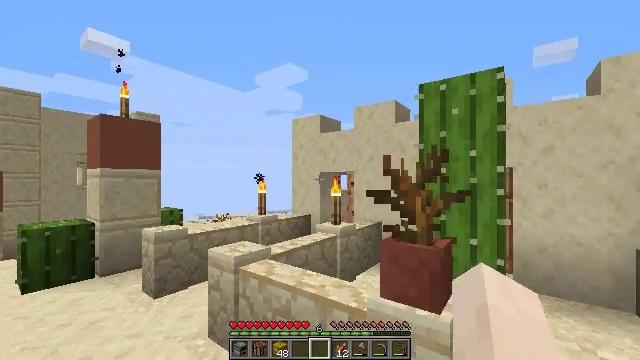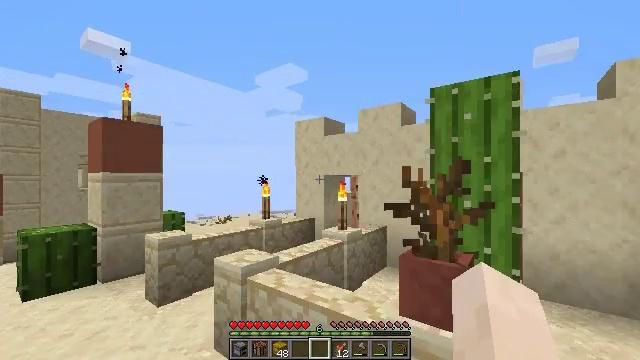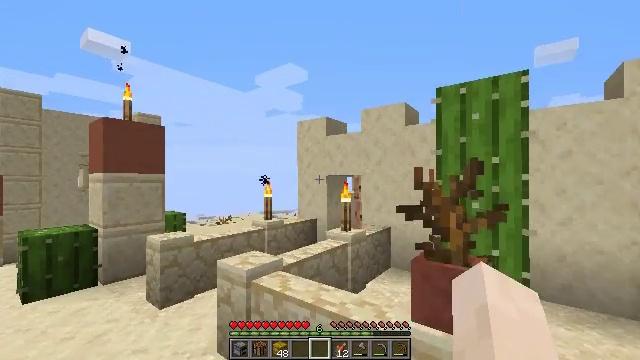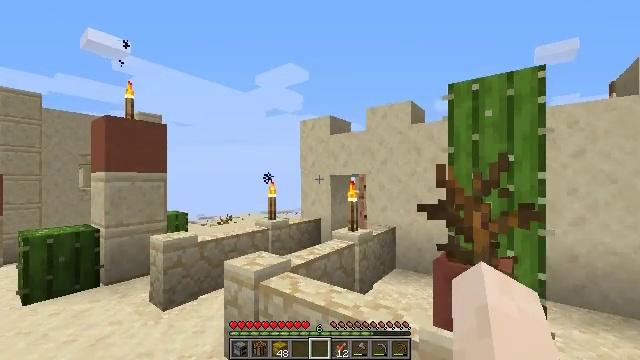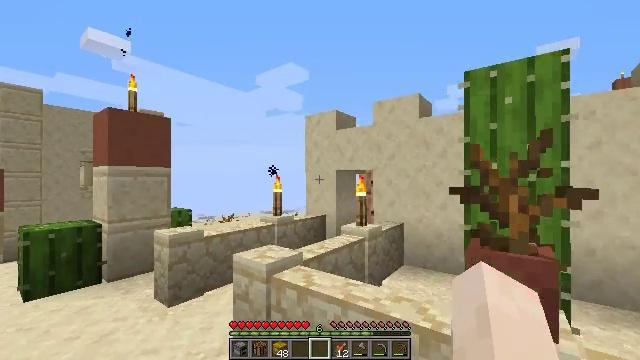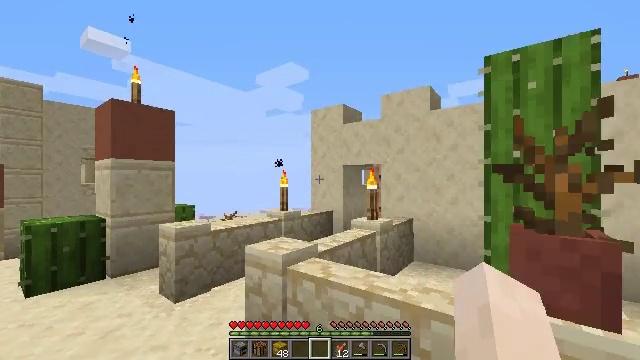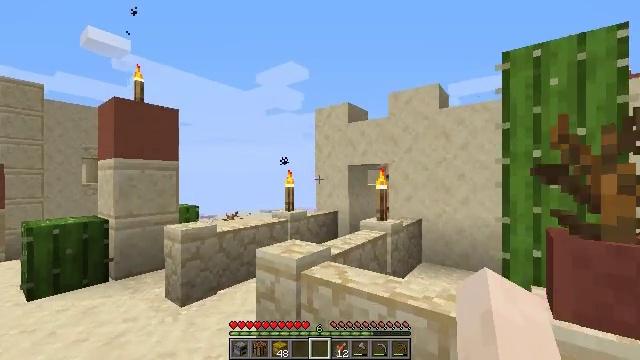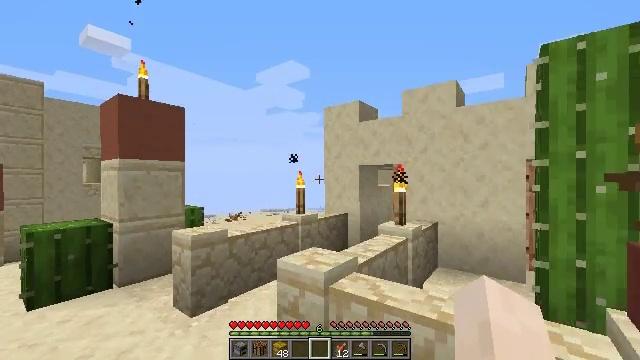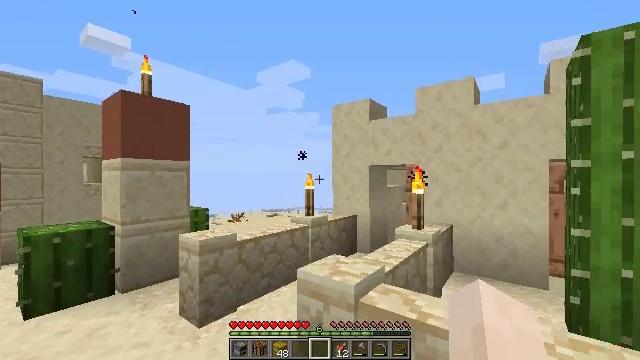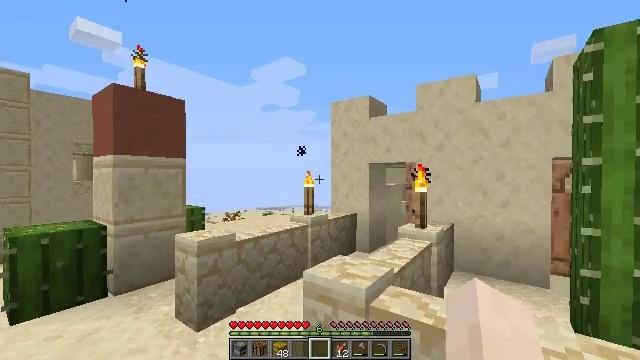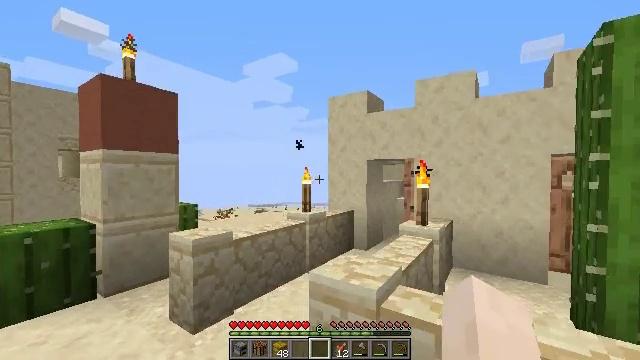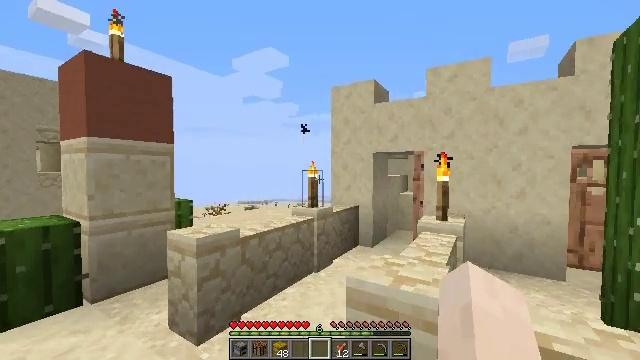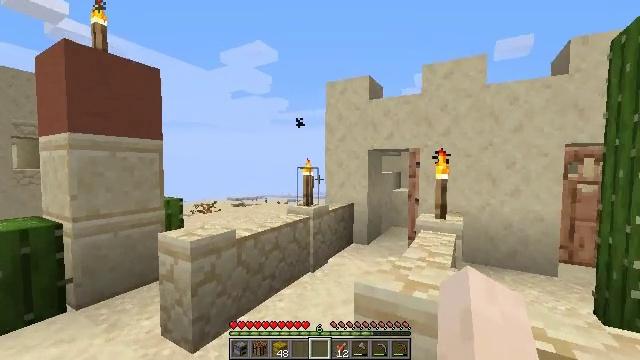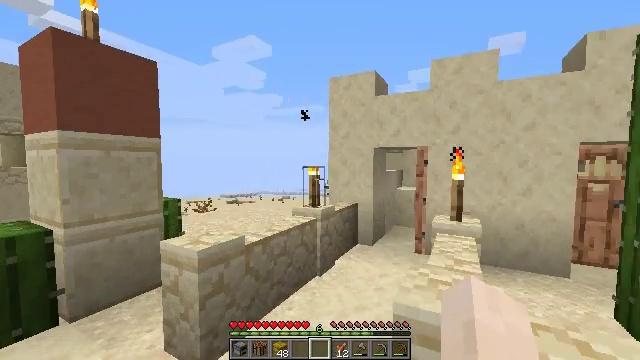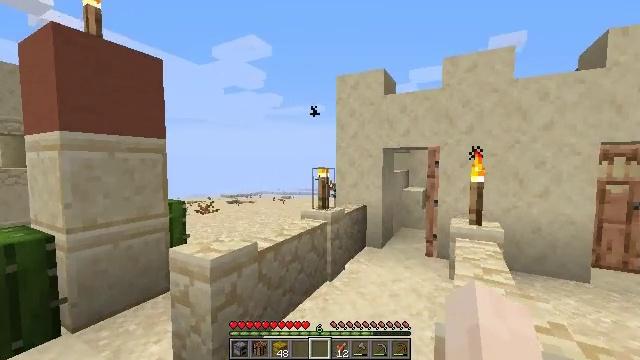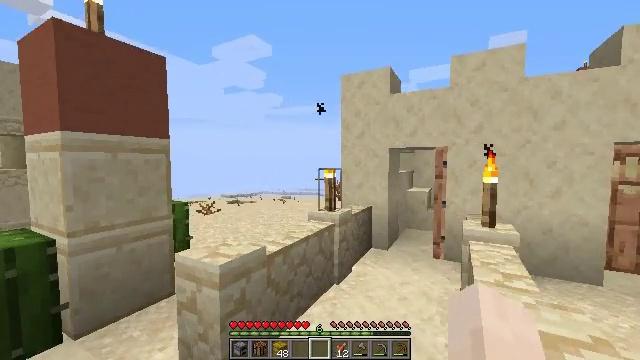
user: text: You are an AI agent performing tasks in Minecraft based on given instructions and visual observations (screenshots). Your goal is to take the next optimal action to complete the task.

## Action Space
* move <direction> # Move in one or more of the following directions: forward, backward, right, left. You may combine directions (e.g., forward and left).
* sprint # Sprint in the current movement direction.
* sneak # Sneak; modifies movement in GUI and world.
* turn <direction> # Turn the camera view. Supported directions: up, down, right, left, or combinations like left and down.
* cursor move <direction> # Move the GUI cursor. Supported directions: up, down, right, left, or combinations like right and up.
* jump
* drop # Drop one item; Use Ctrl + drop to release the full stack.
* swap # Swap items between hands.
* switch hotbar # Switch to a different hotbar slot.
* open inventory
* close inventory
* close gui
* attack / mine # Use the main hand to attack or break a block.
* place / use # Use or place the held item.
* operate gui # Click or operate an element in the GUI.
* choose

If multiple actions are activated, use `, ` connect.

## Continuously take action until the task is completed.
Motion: motion action
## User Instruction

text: Mine the cyan bed to pick it up.
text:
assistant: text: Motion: move forward and move left
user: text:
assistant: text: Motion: move forward and move left
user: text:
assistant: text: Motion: move forward and move left
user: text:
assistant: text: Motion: move forward and move left
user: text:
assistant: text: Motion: move forward and move left
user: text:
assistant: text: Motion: move forward and move left
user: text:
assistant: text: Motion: move forward and move left
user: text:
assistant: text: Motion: move forward and move left
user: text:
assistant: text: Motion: move forward and move left, turn right
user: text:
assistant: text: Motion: move forward and move left, turn right
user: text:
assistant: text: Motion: move forward and move left, turn right
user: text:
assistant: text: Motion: move forward and move left, turn right
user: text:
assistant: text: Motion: move forward and move left, turn right
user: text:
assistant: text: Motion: move forward and move left
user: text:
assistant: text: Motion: move forward and move left
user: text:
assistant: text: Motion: move forward and move left
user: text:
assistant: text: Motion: move forward and move left
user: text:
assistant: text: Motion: move forward and move left
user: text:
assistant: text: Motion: move forward and move left
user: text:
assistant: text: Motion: move forward and move left
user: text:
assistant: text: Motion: move forward and move left
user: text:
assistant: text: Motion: move forward and move left
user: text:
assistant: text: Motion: move forward and move left
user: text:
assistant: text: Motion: move forward and move left, turn right and down
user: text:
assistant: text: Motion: move forward and move left, turn right and down
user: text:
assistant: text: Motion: move forward and move left
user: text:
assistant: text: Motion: move forward and move left
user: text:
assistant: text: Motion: move forward
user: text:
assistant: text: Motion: move forward
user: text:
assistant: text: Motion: move forward